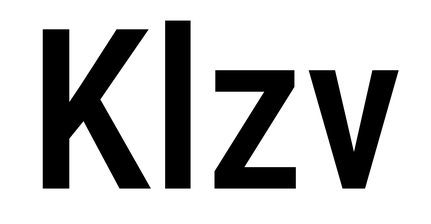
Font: Roboto_Condensed_Medium